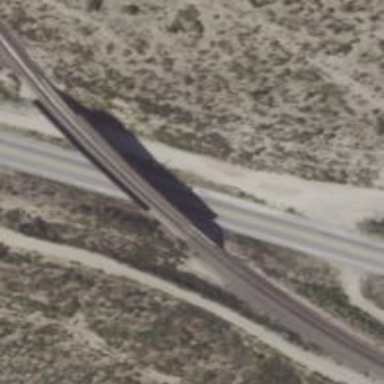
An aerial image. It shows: Railway bridge.